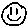
Label: smiley face